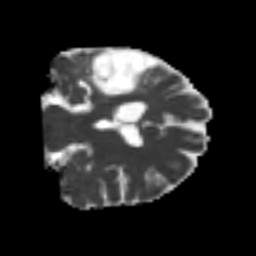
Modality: MD
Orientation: coronal
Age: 49
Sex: male
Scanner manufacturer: siemens
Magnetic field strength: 3 T
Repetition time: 4.987 s
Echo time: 0.0792 s